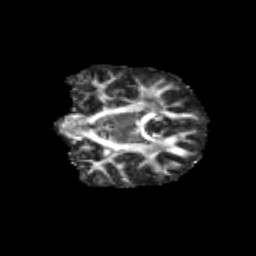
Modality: FA
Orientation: coronal
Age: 11
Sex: female
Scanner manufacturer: siemens
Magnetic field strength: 3 T
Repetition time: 3.8 s
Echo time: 0.07 s